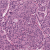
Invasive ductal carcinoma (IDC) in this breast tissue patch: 1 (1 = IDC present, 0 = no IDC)